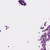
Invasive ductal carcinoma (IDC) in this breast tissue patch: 0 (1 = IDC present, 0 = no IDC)